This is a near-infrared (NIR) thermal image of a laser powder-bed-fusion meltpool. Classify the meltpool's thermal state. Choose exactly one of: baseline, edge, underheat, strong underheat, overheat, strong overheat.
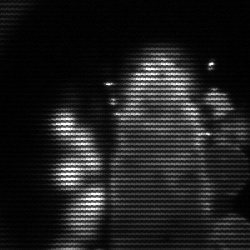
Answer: strong underheat